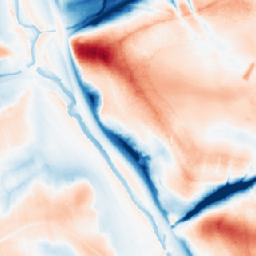
Category: classical
Decomposition family: gaussian_anisotropic
Decomposition parameters: sigma_x: 10
sigma_y: 20
Upsampling method: nearest
Upsampling parameters: scale: 8
Upsampling scale: 8